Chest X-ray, PA view. Patient: 60 years old, sex M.
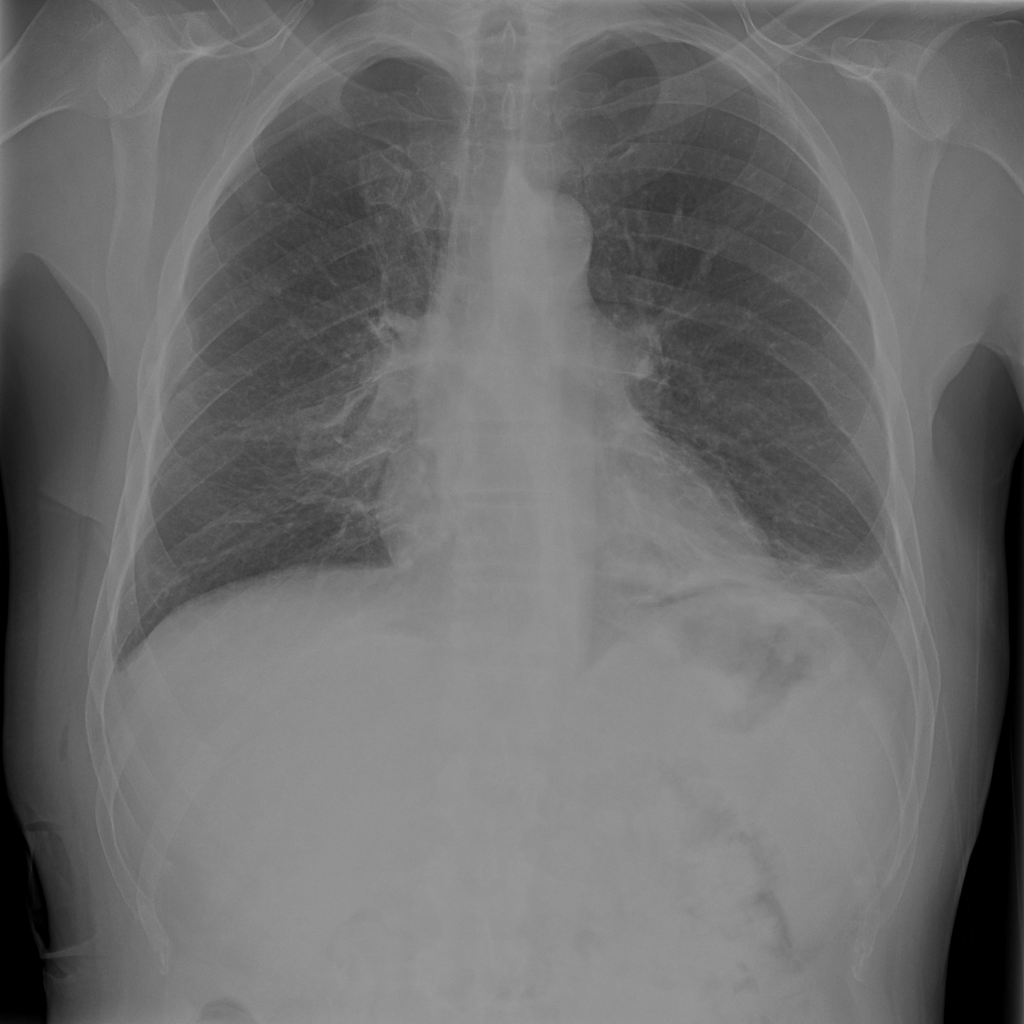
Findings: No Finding